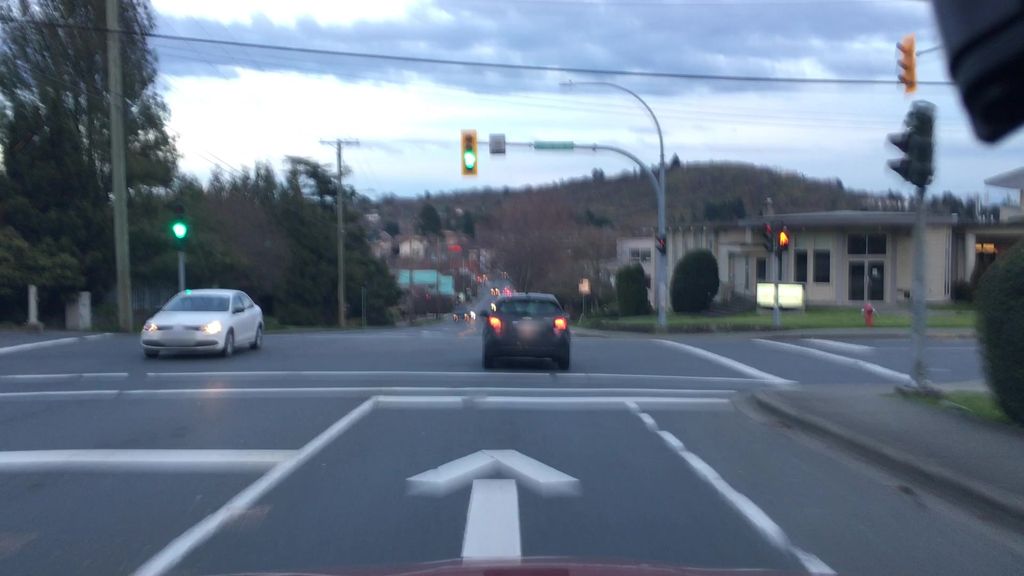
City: victoria